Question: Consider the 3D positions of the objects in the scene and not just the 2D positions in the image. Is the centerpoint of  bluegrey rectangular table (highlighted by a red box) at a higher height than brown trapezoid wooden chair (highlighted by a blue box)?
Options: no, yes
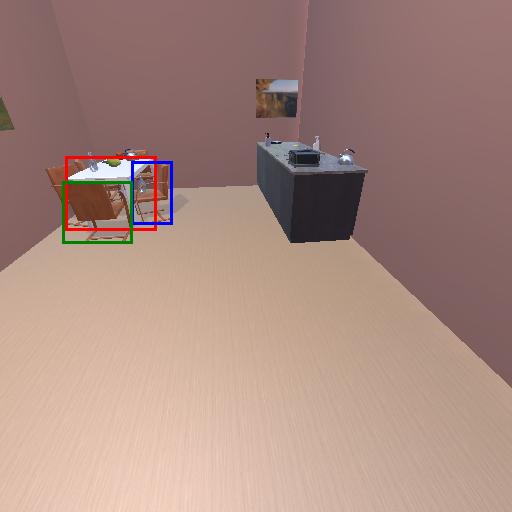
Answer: no